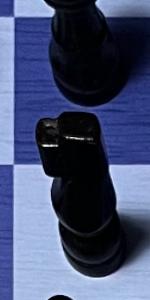
Label: Knight_Black